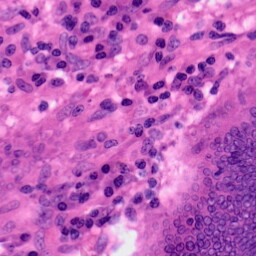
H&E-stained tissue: Colon